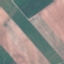
Land use / land cover: AnnualCrop